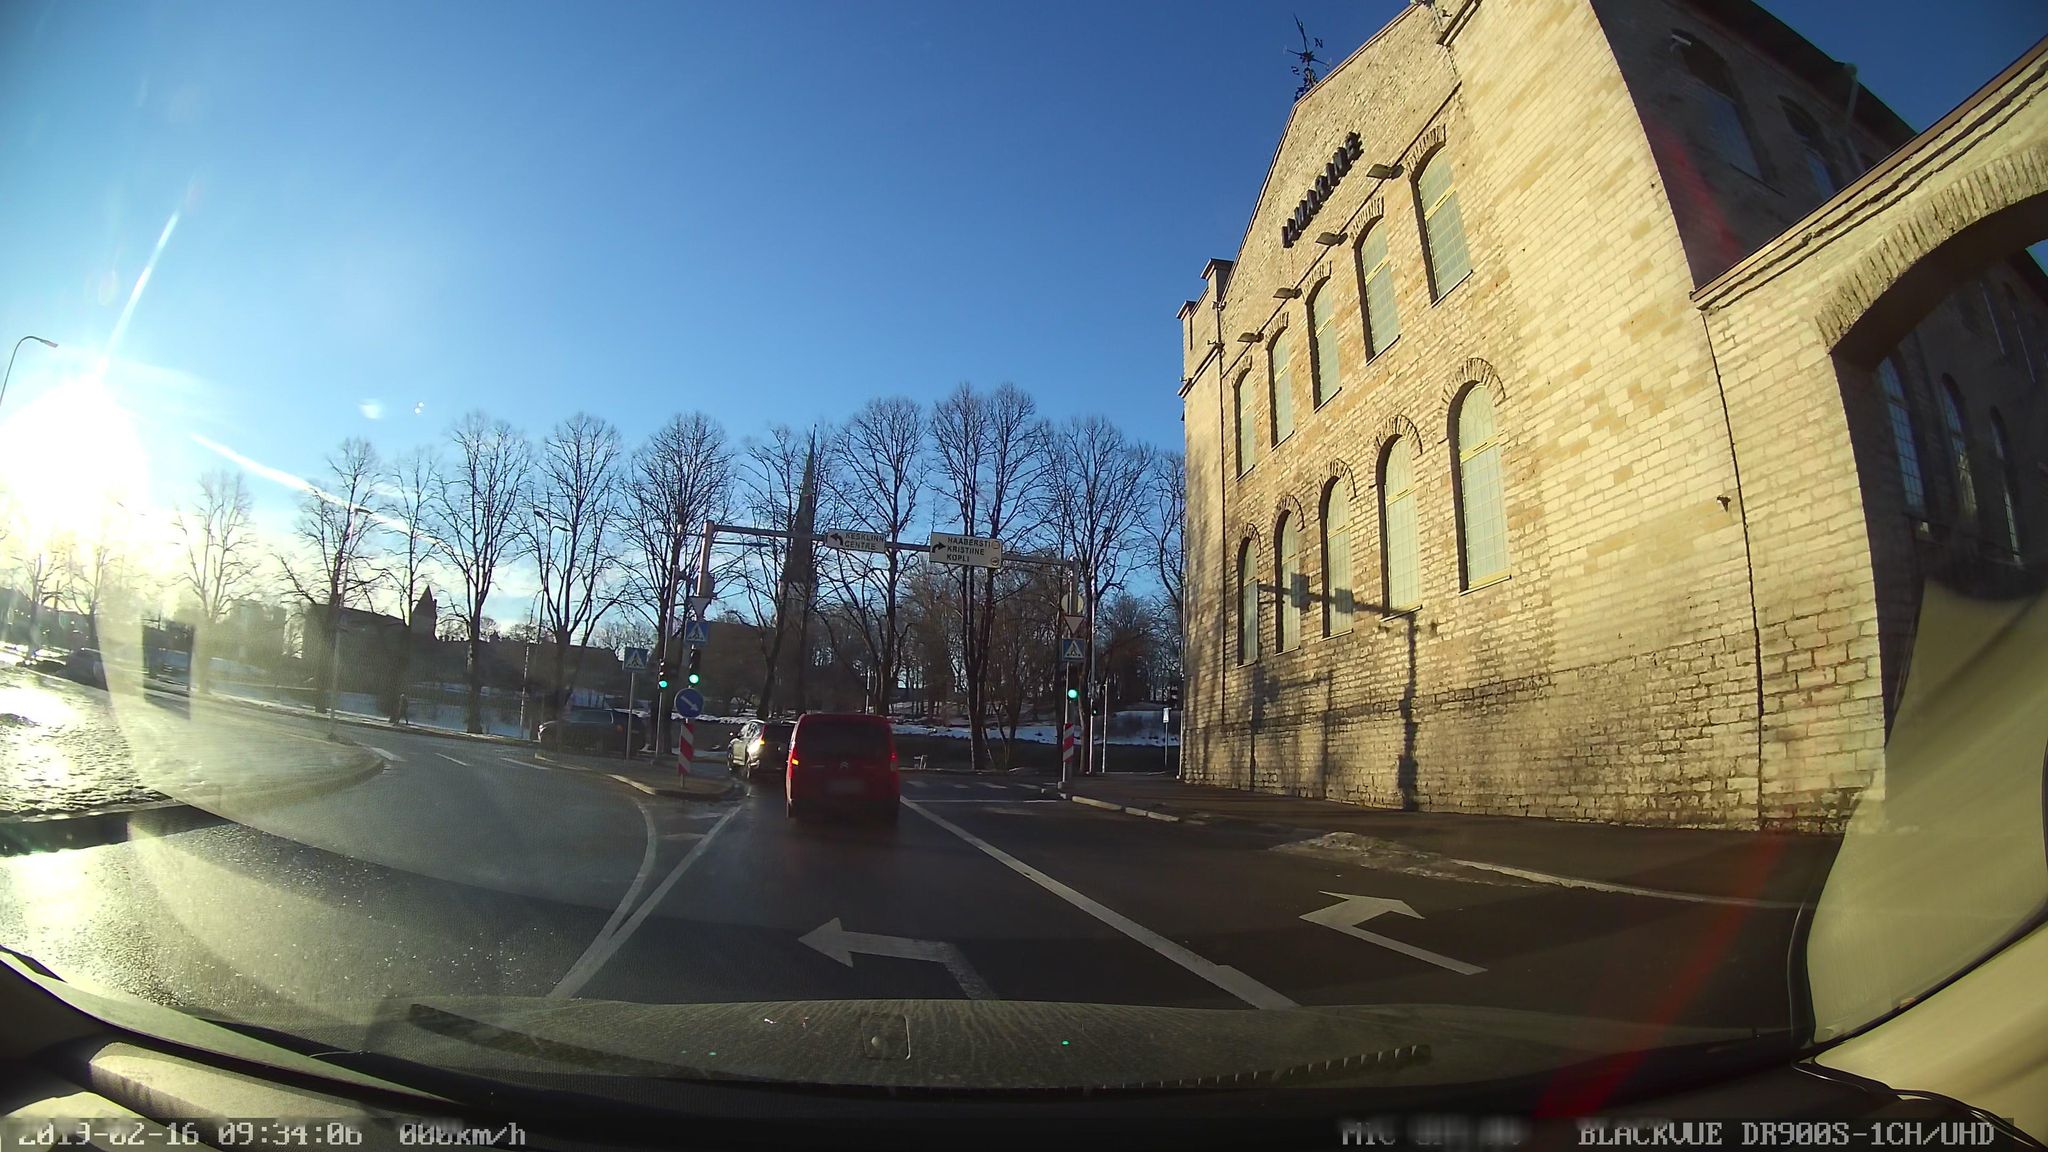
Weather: clear
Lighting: day
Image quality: good
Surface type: driving surface
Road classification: residential
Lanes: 2
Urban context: urban centre
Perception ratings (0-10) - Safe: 0.36, Lively: 2.04, Beautiful: 4.99, Boring: 4.45, Depressing: 3.37, Wealthy: 1.29